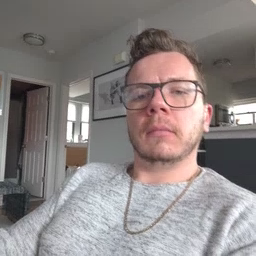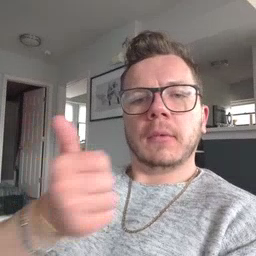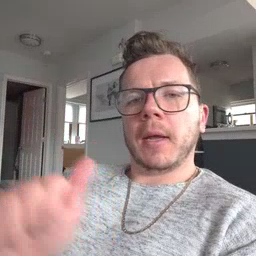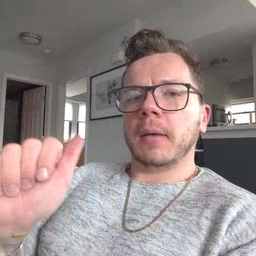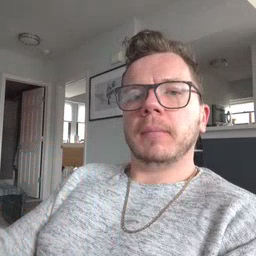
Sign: any